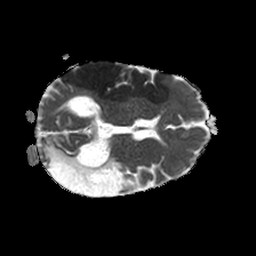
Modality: ADC
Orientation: axial
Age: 52
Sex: female
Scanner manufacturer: philips
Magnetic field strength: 1.5 T
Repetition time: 3.395 s
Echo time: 0.06922 s